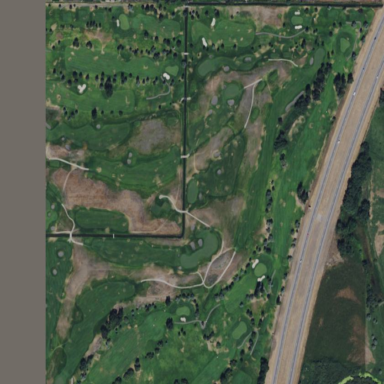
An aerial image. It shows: Water hazard in golf course. The hazard is natural water feature.